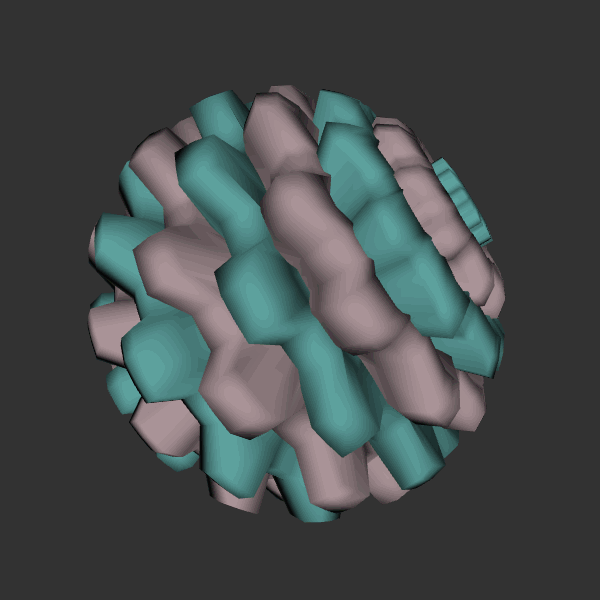
Background: dark